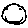
Label: smiley face